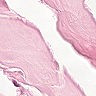
Metastatic tissue present: no